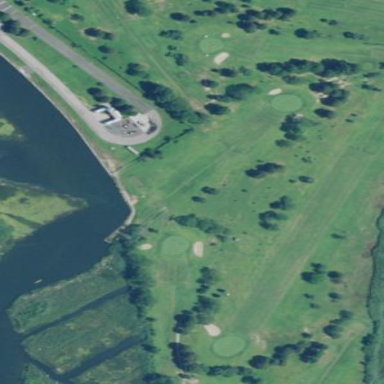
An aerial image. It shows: Golf course surrounded by greenery.